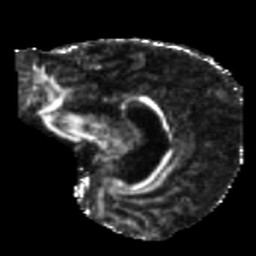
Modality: FA
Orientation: sagittal
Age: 54
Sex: female
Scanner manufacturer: siemens
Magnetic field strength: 3 T
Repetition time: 5.25 s
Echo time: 0.08 s